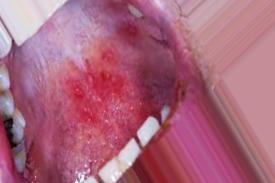
Condition: Mouth Ulcer